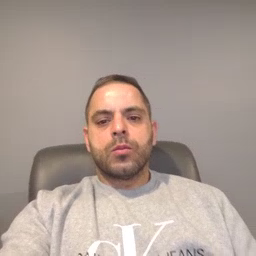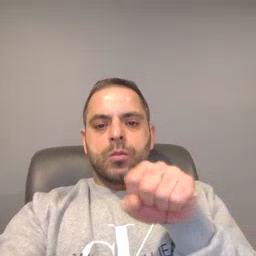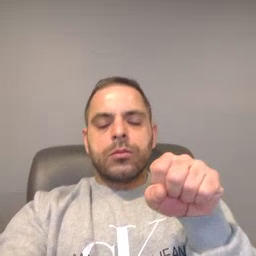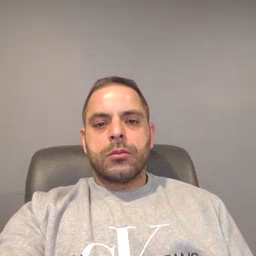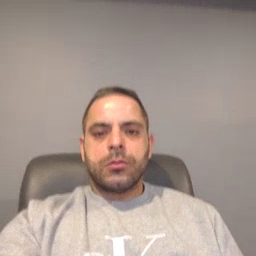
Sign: shoe